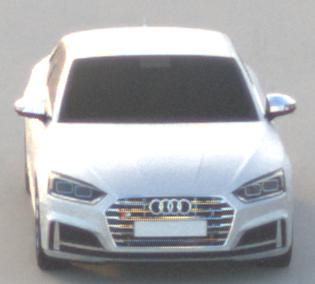
Make: Audi
Model: S5 Sportback
Detailed model: 8T Facelift
Model produced from: 2011
Model produced until: 2016
Doors: 5
Color: white
Road condition: dry road
Daytime: sunrise or sunset
Contrast: low contrast